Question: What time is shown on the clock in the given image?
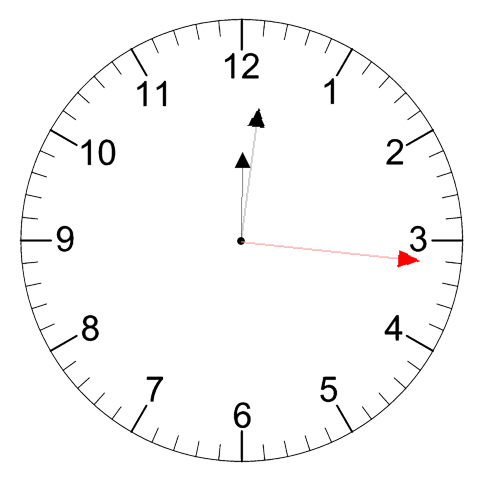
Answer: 12:01:16